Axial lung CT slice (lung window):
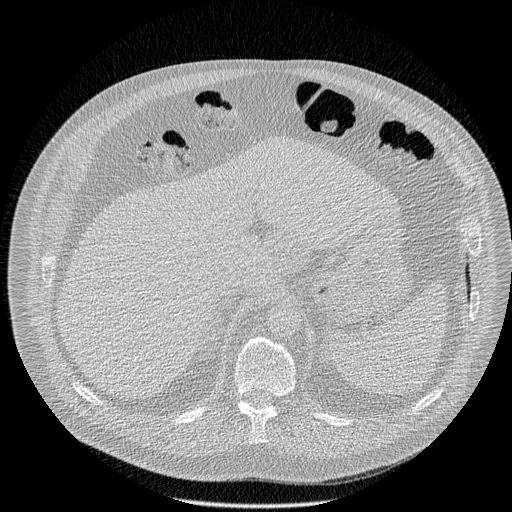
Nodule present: no